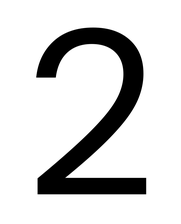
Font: InstrumentSans_Regular